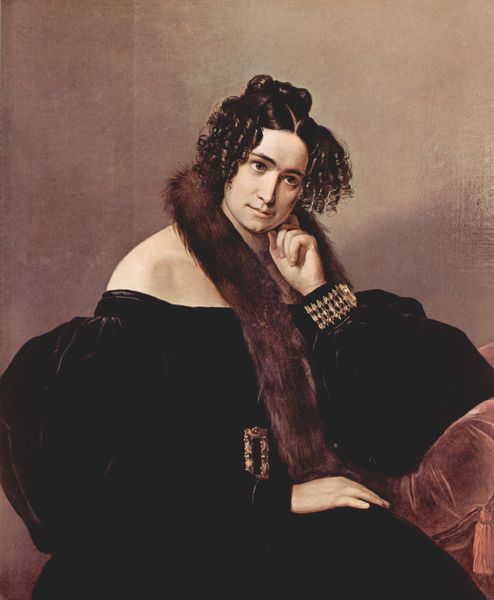
Titel: Porträt der Felicina Caglio Perego die Cremnago
Künstler: Francesco Hayez
Standort: Milano
Institution: (Privatsammlung)
Schlagwörter: dunkel, gemälde, hand, haut, kopf, nackt, schatten, weiß, mädchen, sitzen, braun, daumen, finger, frau, frisur, haar, hell, kleid, licht, mund, nase, ohr, raum, schmuck, schwarz, stirn, stuhl, zimmer, blick, dame, gürtel, rose, rot, schal, malerei, wand, arm, arme, augen, falten, gesicht, inkarnat, kragen, mensch, pelz, samt, silber, ärmel, bildnis, hals, hände, innenraum, portrait, porträt, auge, fransen, gewand, gold, haare, pose, reich, sessel, sitzend, stoff, stoffe, person, augenbrauen, brosche, dekollete, diamanten, frontal, kinn, lippen, locke, locken, ohren, perle, puffärmel, schulter, schultern, seide, fell, sofa, ecke, sitz, haltung, lila, kissen, falte, polster, sitzende, brauen, posament, quaste, hochsteckfrisur, junge frau, couch, nachdenklich, rüsche, rüschen, nachdenken, sinnierend, stola, striche, schnalle, schulterfrei, gestützt, diwan, lehnstuhl, nerz, ehefrau, römer, biedermeier, armband, armreif, pelzkragen, fuchs, tierfell, halbporträt, feuerbach, troddel, schwartz, bommel, pelzstola, gurt, golden, quast, gattin, schließe, pferdeschwanz, pompös, han, kummer, decolete, gürtelschliesse, gürtelschnalle, gelockt, diamant, zobel, aufgebauscht, fel, armbanduhr, nackte haut, armkette, samtkleid, fellstola, sinnende, chignon, brillianten, deustch, posamenten, samtkissen, handkette, sitlzen, geibe, falsten, nert